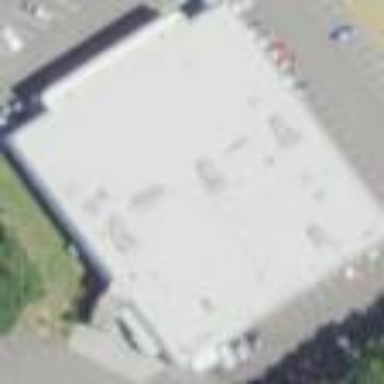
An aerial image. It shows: Retail building that houses car shop.